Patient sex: M
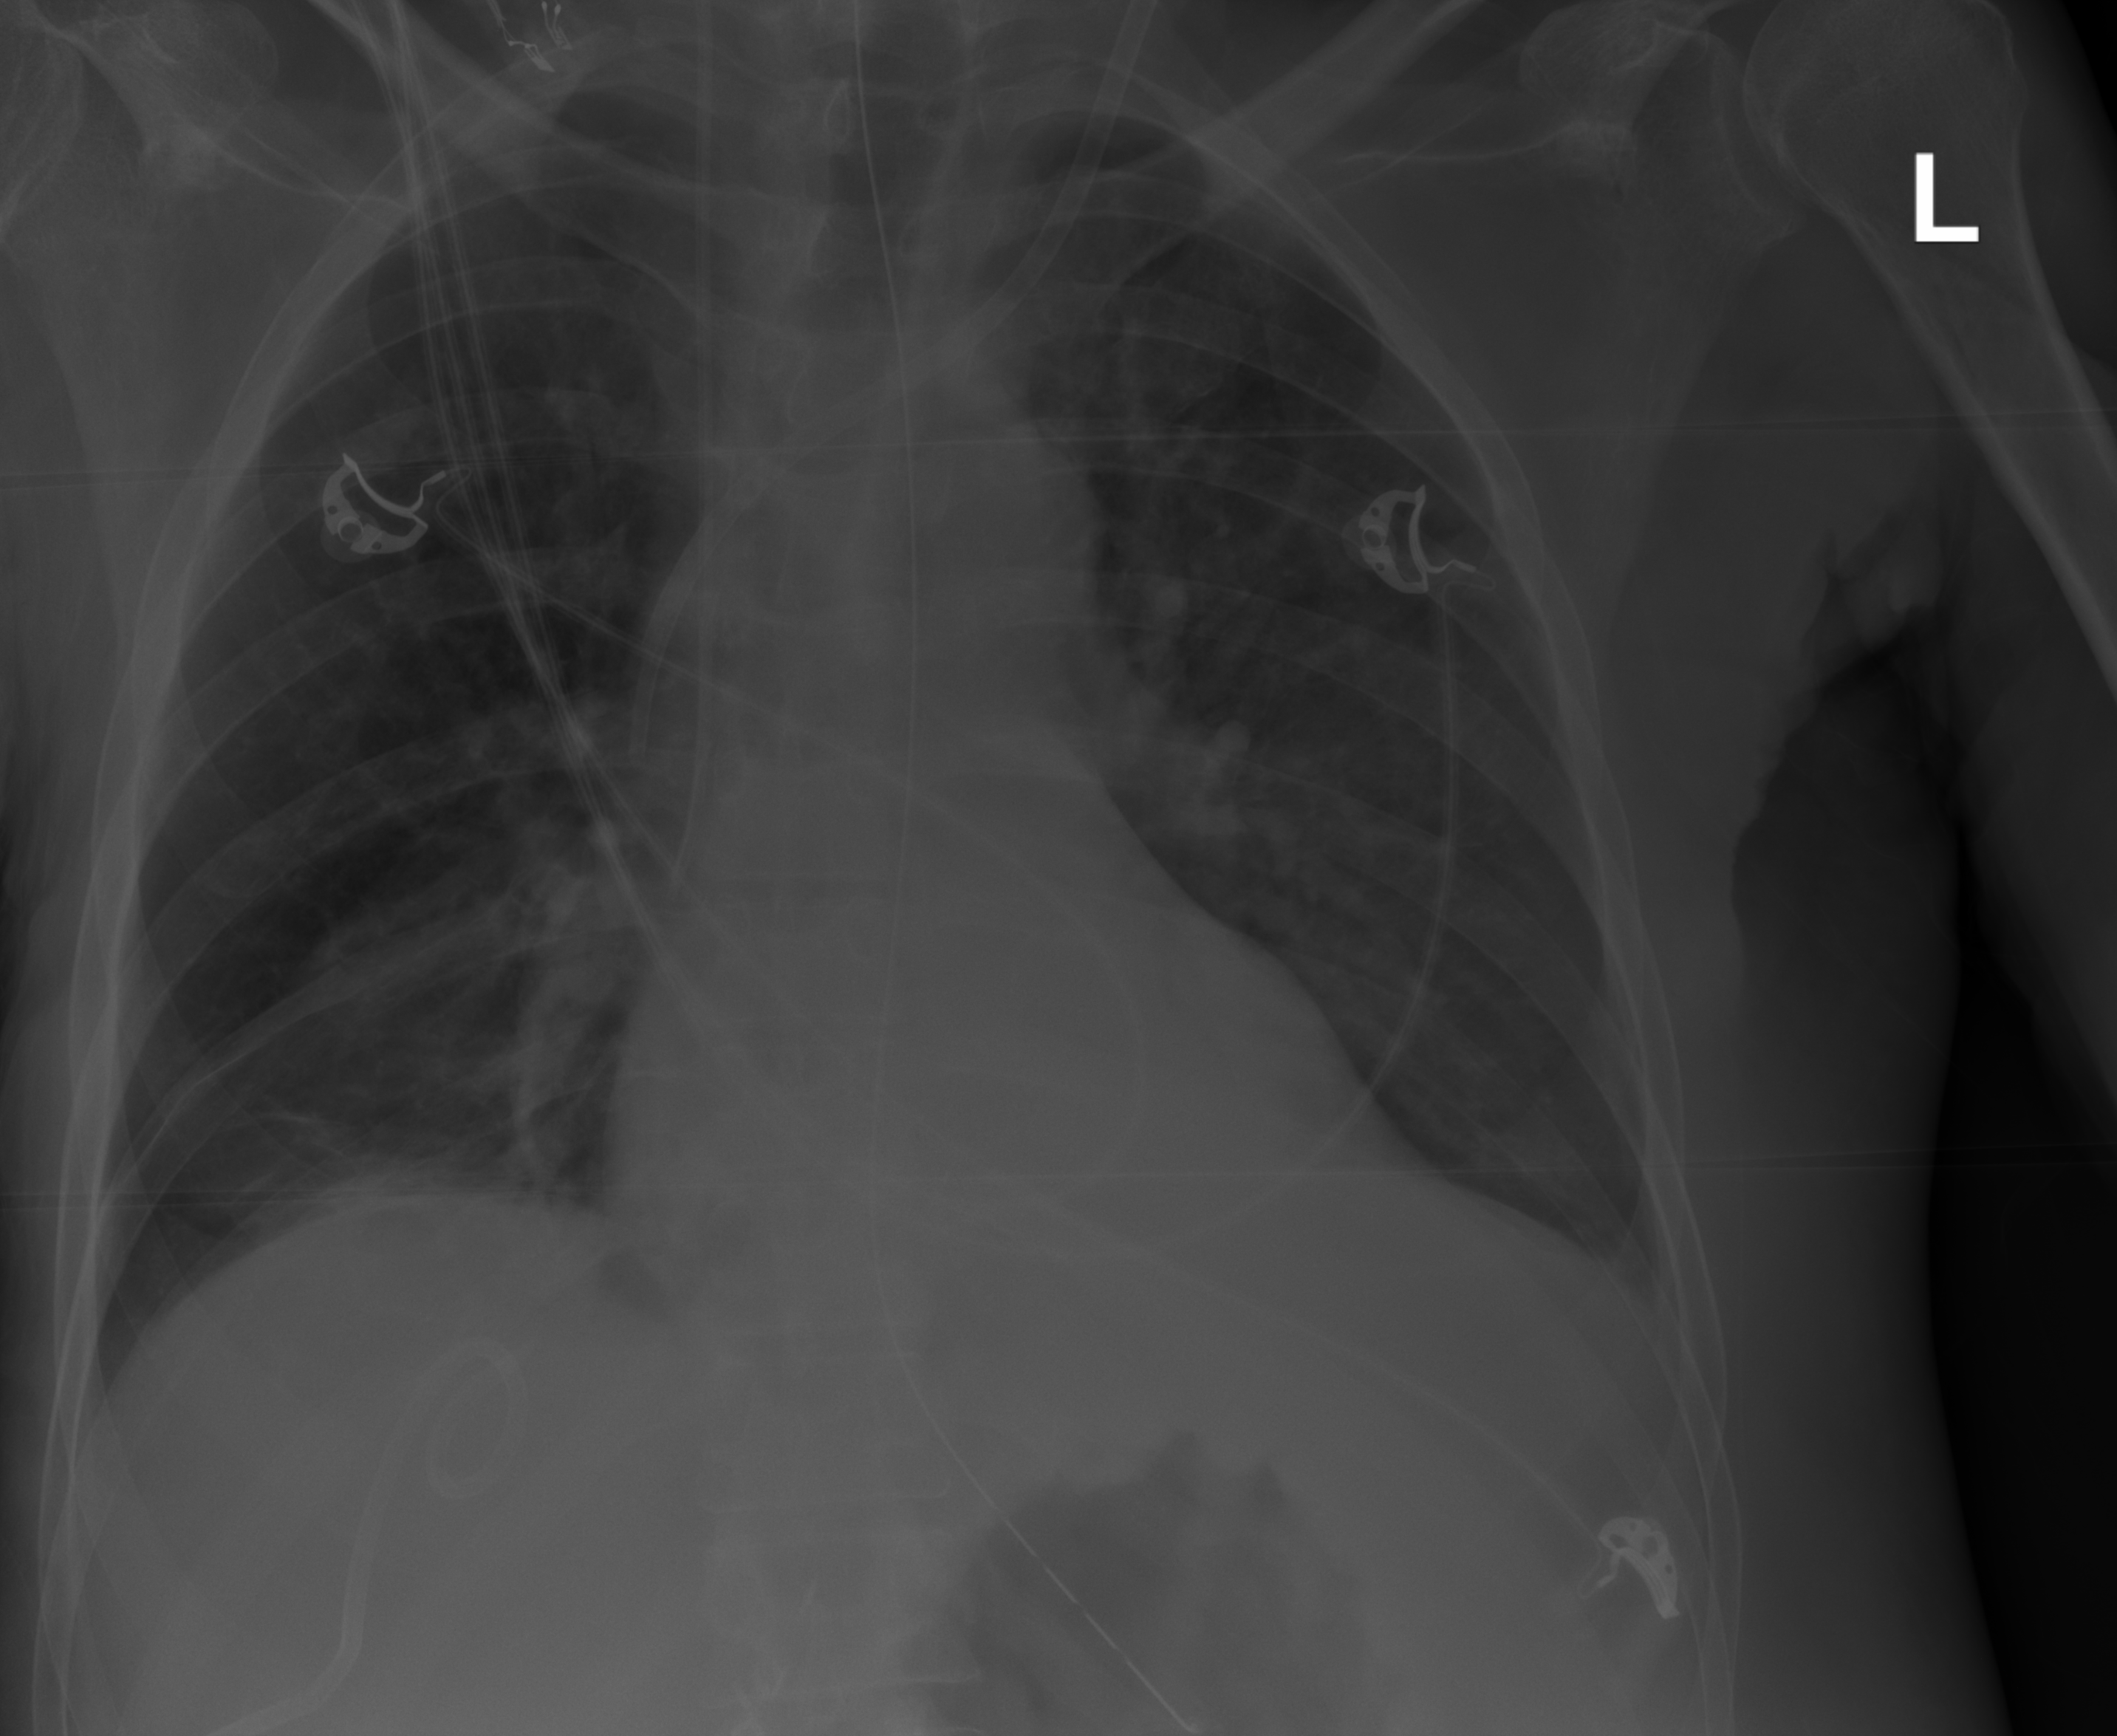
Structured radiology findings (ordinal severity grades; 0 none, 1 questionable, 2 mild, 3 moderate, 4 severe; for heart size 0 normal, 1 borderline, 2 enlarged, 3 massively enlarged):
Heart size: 0
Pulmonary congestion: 2
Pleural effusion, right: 2
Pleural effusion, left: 2
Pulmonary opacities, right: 0
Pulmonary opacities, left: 0
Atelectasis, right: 2
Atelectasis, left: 2